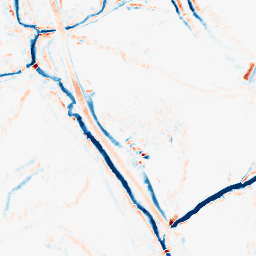
Category: morphological
Decomposition family: morphological_diamond
Decomposition parameters: operation: average
radius: 5
Upsampling method: sinc_hamming
Upsampling parameters: scale: 2
kernel_size: 4
Upsampling scale: 2